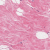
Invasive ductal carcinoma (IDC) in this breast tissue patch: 0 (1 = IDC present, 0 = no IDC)